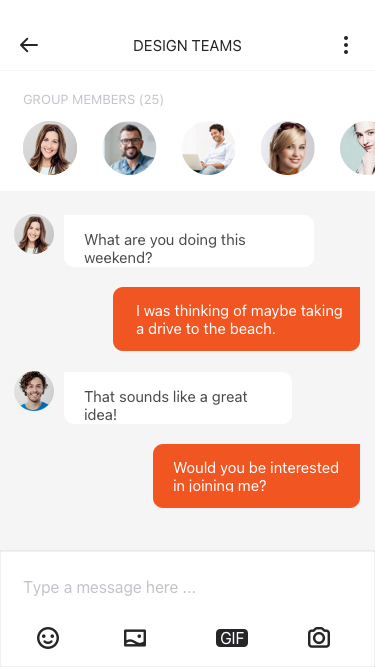
Text in this UI design:
GIF
Type a message here ...
Group Members (25)
What are you doing this weekend?
That sounds like a great idea!
I was thinking of maybe taking a drive to the beach.
Would you be interested in joining me?